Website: home-depot
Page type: delivery-shipping
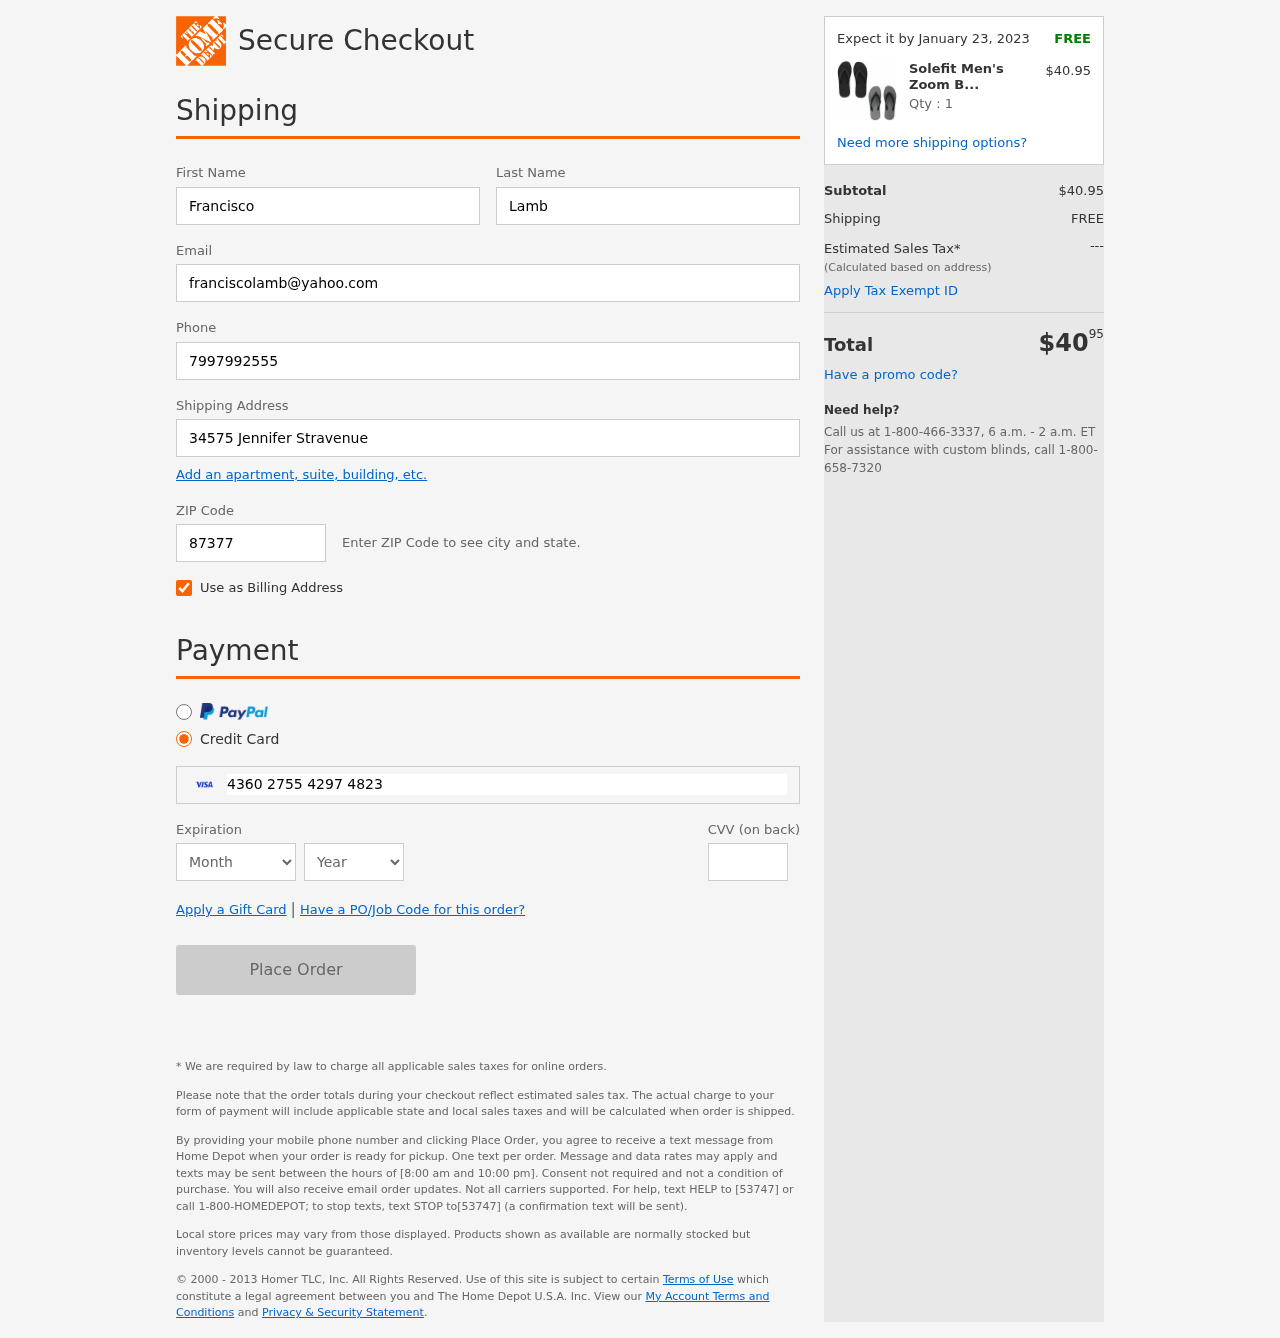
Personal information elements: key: PII_CARD_CVV
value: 331
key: PII_CARD_EXPIRY_MONTH
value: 02
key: PII_CARD_EXPIRY_YEAR
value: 28
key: PII_CARD_NUMBER
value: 4360 2755 4297 4823
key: PII_EMAIL
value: franciscolamb@yahoo.com
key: PII_FIRSTNAME
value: Francisco
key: PII_LASTNAME
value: Lamb
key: PII_PHONE
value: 7997992555
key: PII_POSTCODE
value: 87377
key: PII_STREET
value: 34575 Jennifer Stravenue
Product elements: key: PRODUCT1_NAME
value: Solefit Men's Zoom Black & Olive Flip-Flops Pack of 2-6 UK (40 EU) (SLFT-0101-0106)
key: PRODUCT1_PRICE
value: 40.95
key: PRODUCT1_QUANTITY
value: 1
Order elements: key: ORDER_DELIVERY_DATE
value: Expect it by January 23, 2023
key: ORDER_SUBTOTAL
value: $40.95
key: ORDER_SHIPPING_COST
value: FREE
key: ORDER_TOTAL
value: $4095